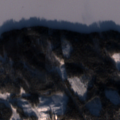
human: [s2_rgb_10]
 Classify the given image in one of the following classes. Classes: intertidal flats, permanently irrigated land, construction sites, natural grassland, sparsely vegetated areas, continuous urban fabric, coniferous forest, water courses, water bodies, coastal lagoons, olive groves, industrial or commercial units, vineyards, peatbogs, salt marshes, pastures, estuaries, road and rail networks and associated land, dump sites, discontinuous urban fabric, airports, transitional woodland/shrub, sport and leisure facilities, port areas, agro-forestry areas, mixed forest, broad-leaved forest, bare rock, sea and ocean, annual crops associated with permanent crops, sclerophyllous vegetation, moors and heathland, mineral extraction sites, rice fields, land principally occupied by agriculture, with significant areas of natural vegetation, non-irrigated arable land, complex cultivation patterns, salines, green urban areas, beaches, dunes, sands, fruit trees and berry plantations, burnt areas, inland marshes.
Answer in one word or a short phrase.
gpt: coniferous forest, mixed forest, transitional woodland/shrub, water bodies